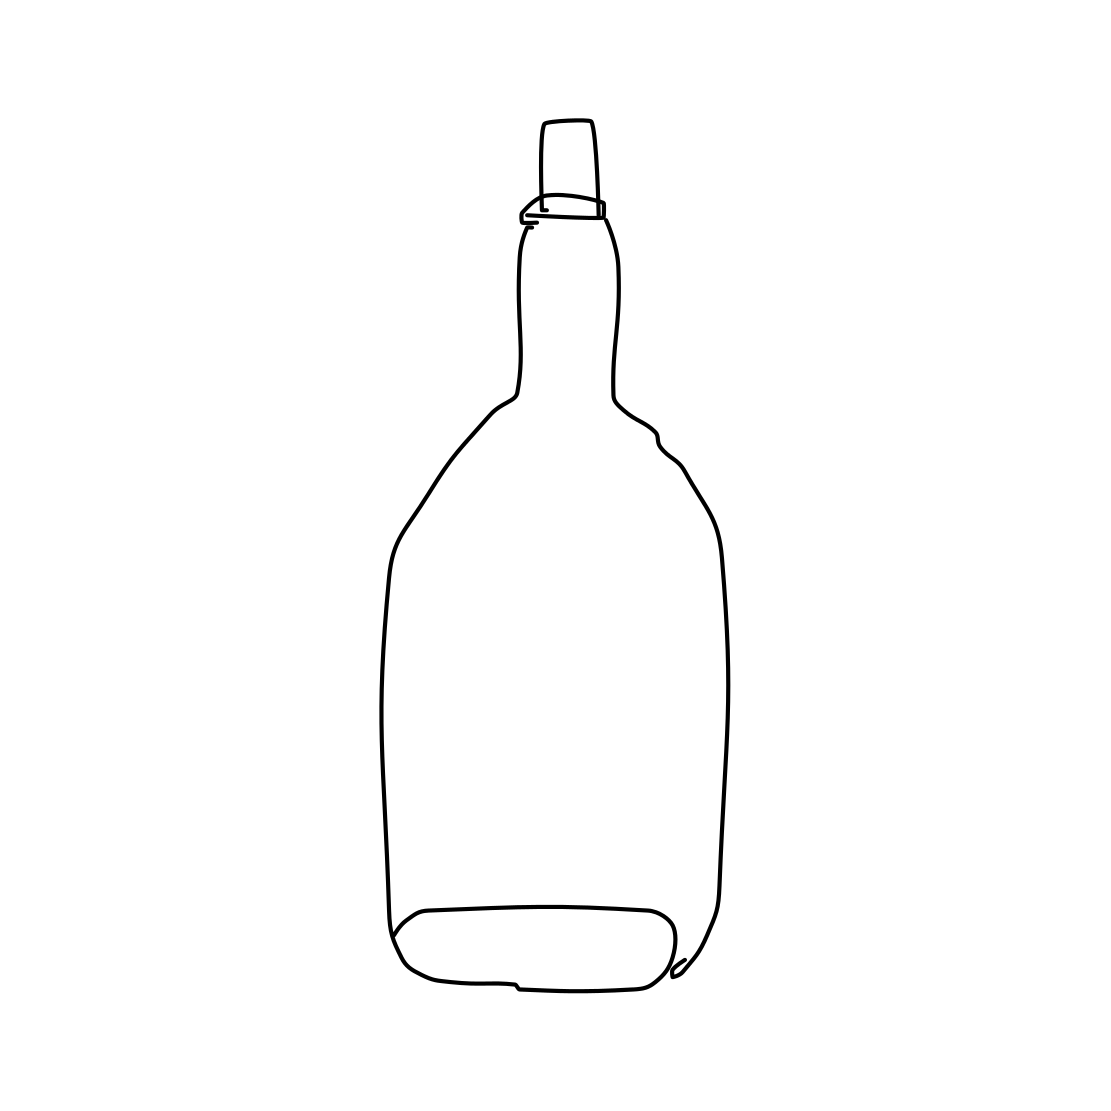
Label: wine-bottle